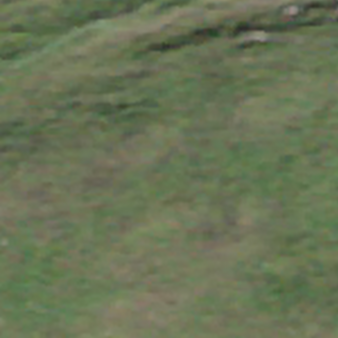
Label: other